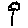
Label: flower